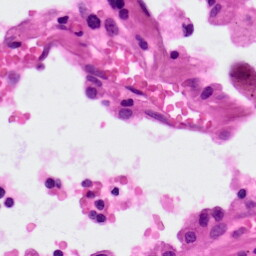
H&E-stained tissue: Lung